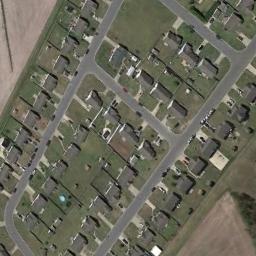
Label: residential